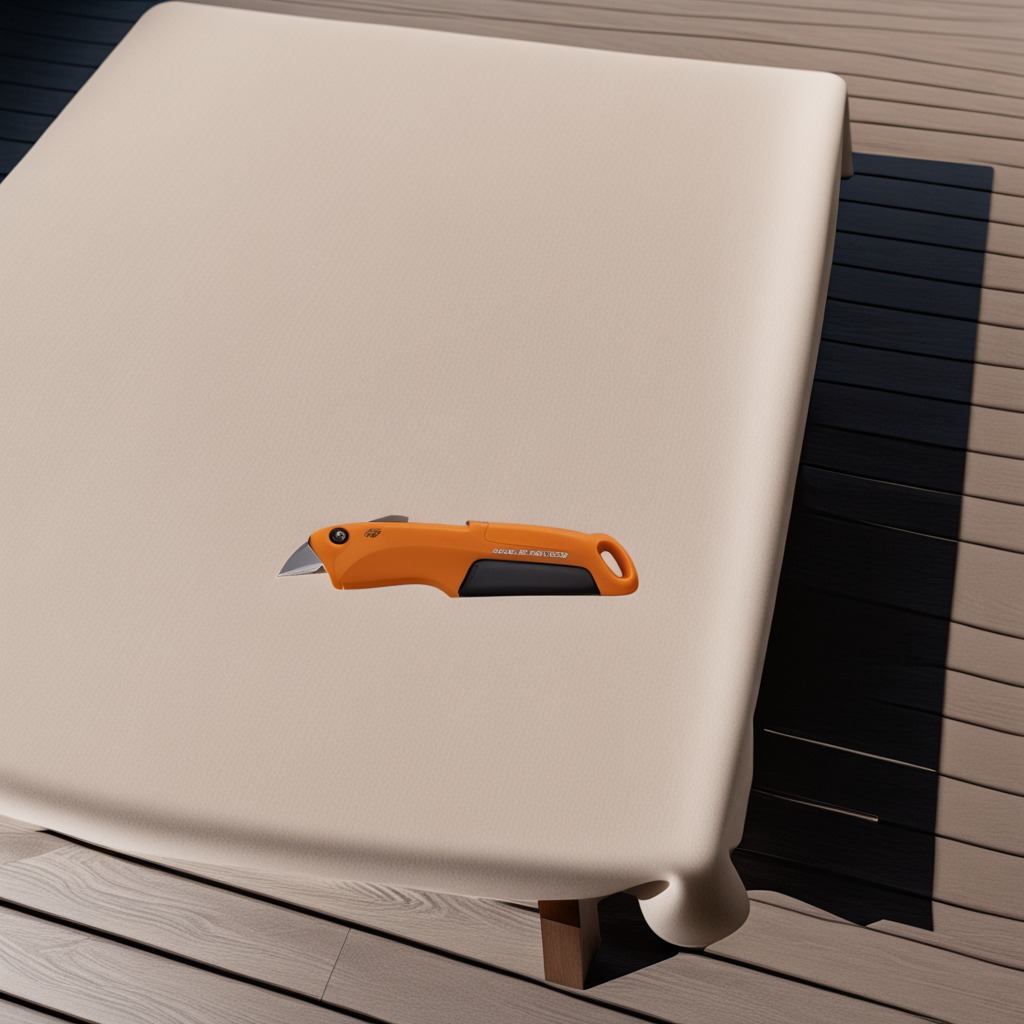
A utility knife lying on a wooden table in an outdoor workshop during daytime bright natural light soft shadows worn but beneath the cloth